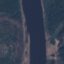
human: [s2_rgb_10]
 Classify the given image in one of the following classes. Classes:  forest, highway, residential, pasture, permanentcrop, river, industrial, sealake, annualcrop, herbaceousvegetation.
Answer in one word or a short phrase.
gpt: River